Question: I am trying to recreate that Google-style toolbar on G-mail and a few other Google services.

I have tried doing this as both a formatted list and nested div elements in one container but I have the same problem each time.
When you mouse over, the new 1px border moves all the other elements around and I have to apply stuff like:
'''
left: -1px;
bottom: 1px;
'''
Which is all well and good for the element currently :hover'd, all the rest move around and it looks ugly.
Is there any way to display things such that a new 1px on :hover, will not alter the positioning, while still displaying these elements WITHOUT absolute positioning.
Obviously if the only avenue is absolute positioning where I have to put in pixel co-ordinations then sure, but there has to be a more elegant way.
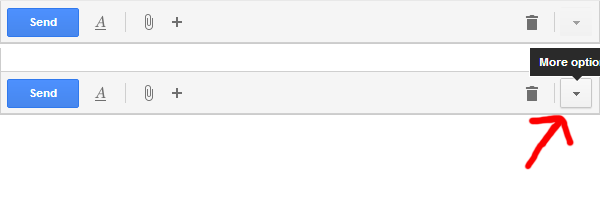
Answer: You can do several thing to avoid the 1px border shifting things around on hover.
<URL>
One solution is to add a transparent border ('border:1px solid transparent') so that there is always a gap. This will work in pretty much all situations. It also allows you to then simply change the 'border-color' on hover and not re-specify the border-width so you won't ever need to make changes in two places if you decide to change the width.
<URL>
Another solution is to add a margin or padding that then gets taken out on hover. This is a little trickier to get working properly but can work just as well.